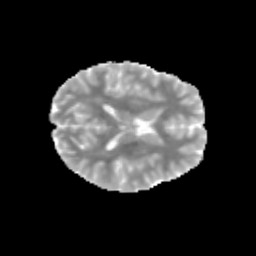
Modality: MD
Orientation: axial
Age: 11
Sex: female
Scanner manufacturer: siemens
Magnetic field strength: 3 T
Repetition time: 3.8 s
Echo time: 0.07 s